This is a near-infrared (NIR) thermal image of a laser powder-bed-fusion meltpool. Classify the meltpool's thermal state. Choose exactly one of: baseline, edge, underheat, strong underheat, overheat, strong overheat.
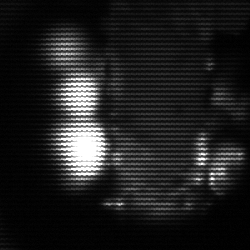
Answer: strong underheat